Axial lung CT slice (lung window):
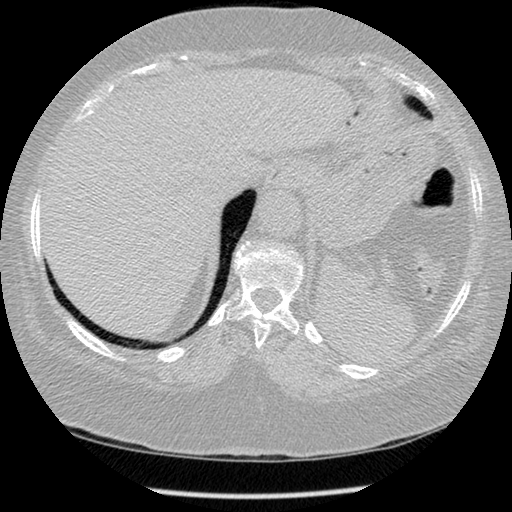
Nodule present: no